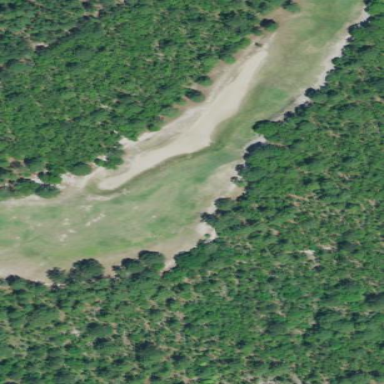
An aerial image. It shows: Golf bunker filled with natural sand.